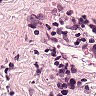
Metastatic tissue present: no